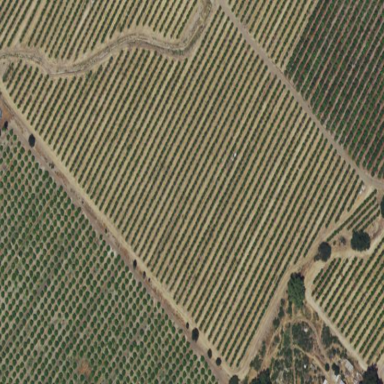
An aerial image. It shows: Orchard.